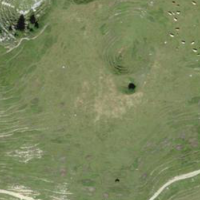
EUNIS habitat code: 26
Species observed at this site:
Dryas octopetala